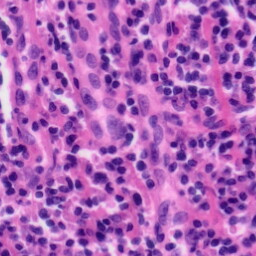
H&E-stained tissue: Tonsil